Question: I tried with below query , its failing to add seconds to timestamp value
'''
select DATE_ADD('2012-02-27 00:00:00', INTERVAL 3600 second) as new_time
'''
Output is showing as

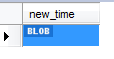
Answer: It seems to work on sql fiddle. <URL>
Give this a try,
'''
SELECT DATE_ADD(CAST('2012-02-27 00:00:00' AS DATETIME), INTERVAL 3600 second) as new_time
'''
- <URL>